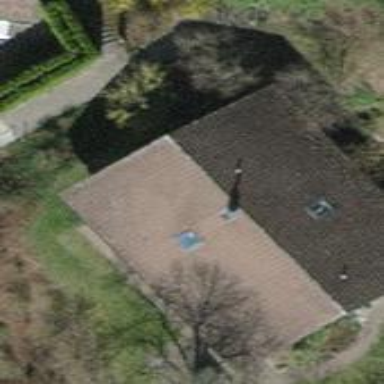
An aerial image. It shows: Detached building with gabled tile roof.